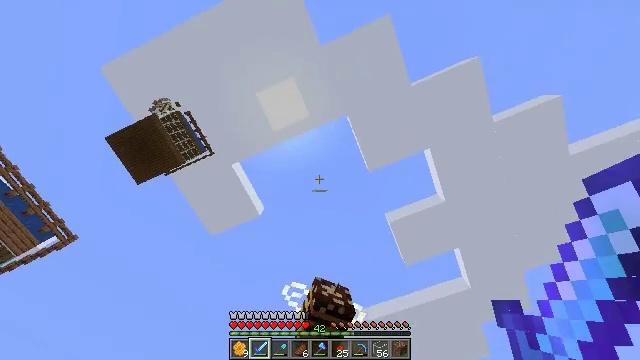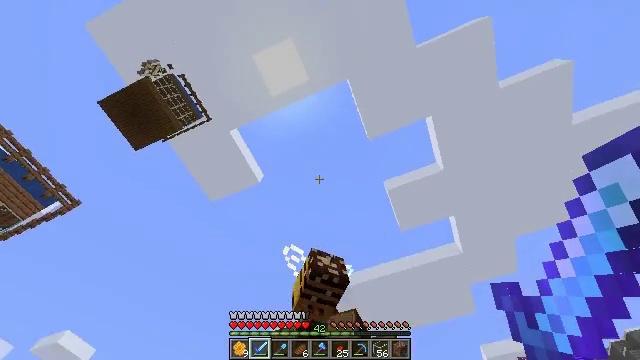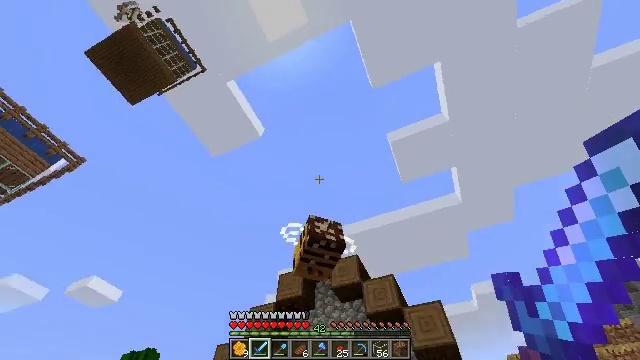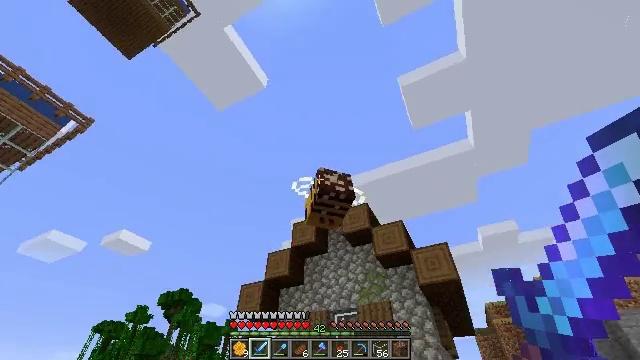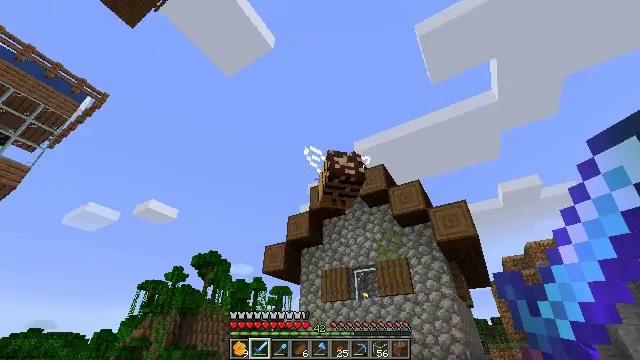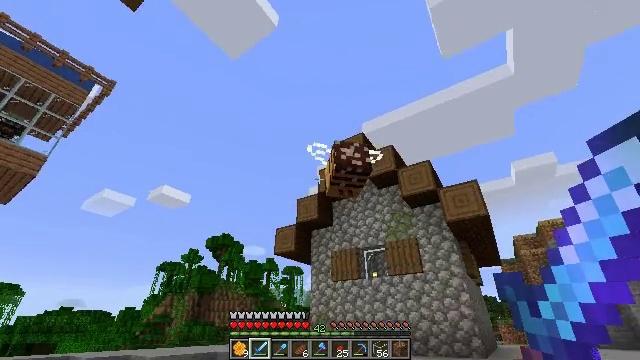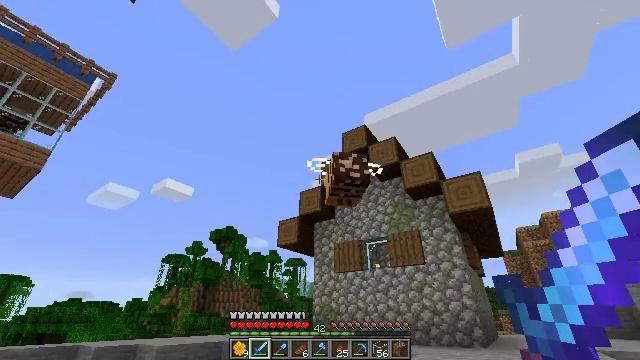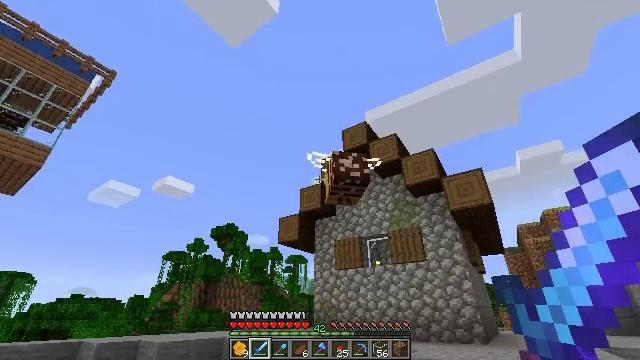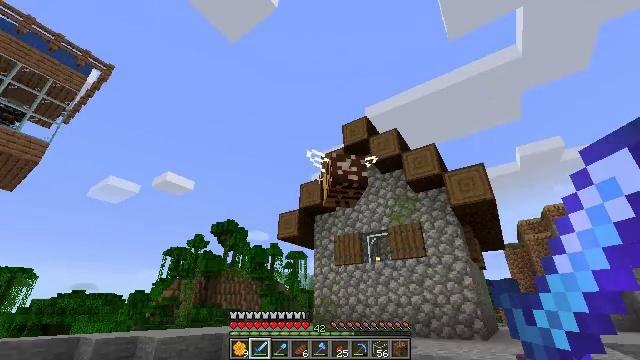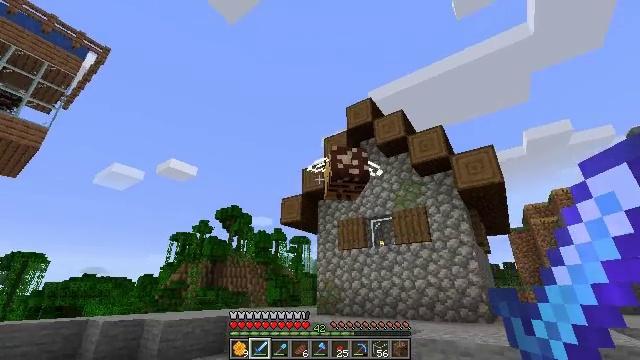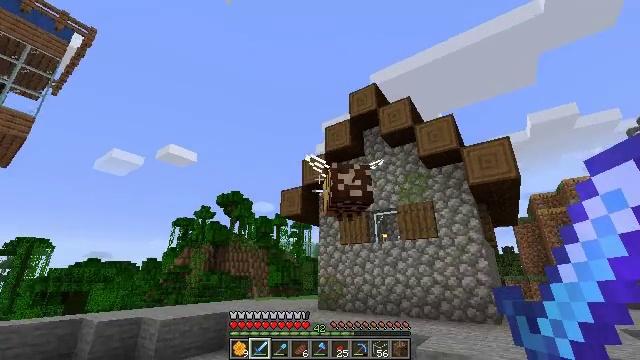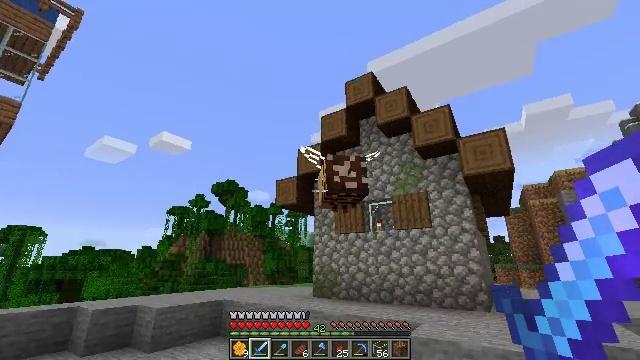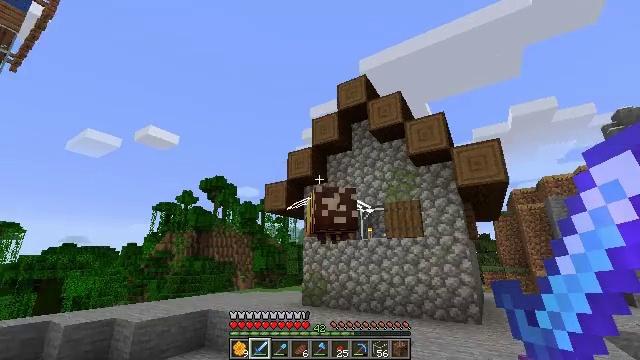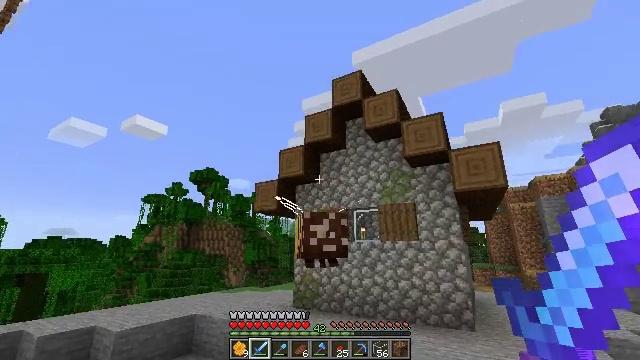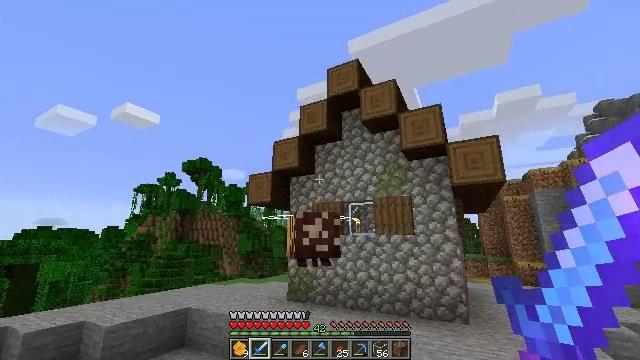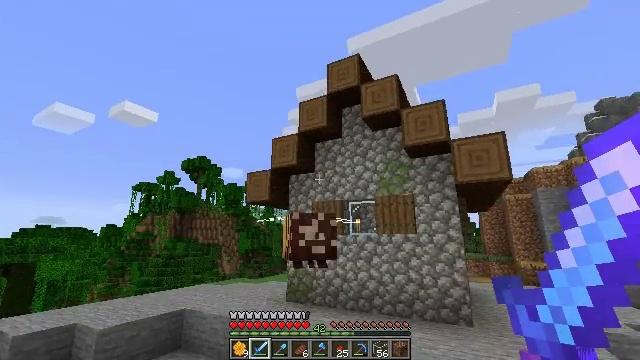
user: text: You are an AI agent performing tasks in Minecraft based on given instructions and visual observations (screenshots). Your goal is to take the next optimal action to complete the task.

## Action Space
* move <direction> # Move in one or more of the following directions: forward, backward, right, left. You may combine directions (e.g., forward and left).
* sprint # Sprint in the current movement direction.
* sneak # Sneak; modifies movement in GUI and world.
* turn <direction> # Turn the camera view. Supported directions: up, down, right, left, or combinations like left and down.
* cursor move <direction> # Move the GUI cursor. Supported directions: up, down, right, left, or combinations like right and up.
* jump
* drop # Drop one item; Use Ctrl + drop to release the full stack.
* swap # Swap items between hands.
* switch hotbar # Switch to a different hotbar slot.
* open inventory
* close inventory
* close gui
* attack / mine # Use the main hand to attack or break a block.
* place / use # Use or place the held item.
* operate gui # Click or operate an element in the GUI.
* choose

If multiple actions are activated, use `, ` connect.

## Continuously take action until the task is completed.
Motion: motion action
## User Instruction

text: Kill a bee.
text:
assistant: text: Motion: turn down
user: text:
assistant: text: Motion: turn left and down
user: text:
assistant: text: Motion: turn left and down
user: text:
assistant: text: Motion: turn left and down
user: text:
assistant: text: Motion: turn left and down
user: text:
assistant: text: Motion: turn down
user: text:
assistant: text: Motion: move forward
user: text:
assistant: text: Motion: move forward
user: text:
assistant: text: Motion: move forward, turn down
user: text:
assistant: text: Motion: move forward, turn down, jump
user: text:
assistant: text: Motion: move forward, turn right and down, jump
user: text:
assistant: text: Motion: move forward, turn right, jump
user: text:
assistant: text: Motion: move forward, turn right and down, jump
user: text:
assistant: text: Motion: move forward, turn right and down, jump
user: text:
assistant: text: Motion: move forward, jump
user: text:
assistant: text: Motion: move forward, jump
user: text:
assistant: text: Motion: move forward, attack / mine
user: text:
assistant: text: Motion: move forward, attack / mine
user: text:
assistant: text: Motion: move forward, attack / mine
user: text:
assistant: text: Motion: attack / mine
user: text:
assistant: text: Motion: turn left and down
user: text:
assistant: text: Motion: no_op
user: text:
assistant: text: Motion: no_op
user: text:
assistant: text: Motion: move forward, turn left and up
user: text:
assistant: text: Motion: move forward, turn left and up
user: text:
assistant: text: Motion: move forward, turn up
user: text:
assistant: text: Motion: move forward, turn up
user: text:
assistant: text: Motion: move forward, turn up
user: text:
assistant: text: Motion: move forward, turn left and up
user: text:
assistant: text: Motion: move forward